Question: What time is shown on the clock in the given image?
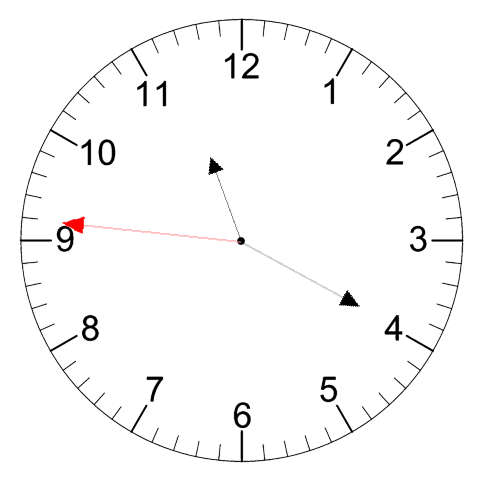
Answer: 11:19:46